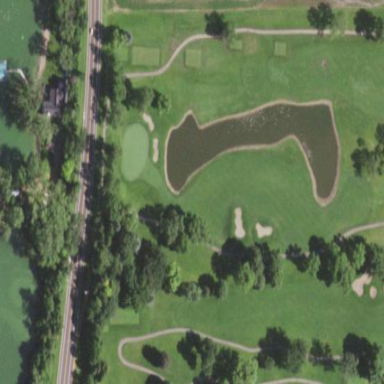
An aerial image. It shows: Golf fairway surrounded by grass.